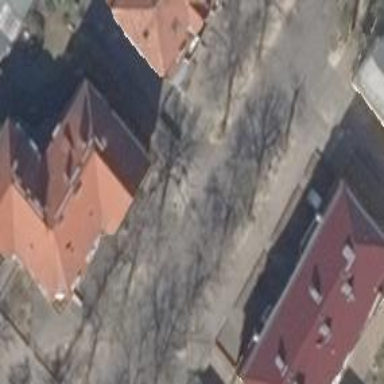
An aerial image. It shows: Sidewalk.